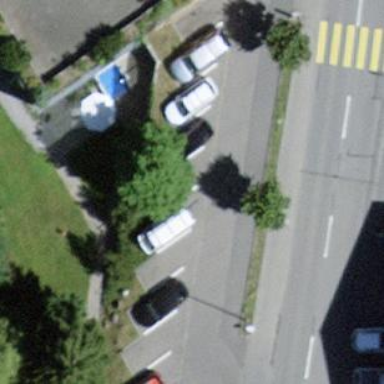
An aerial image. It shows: Parking area with surface.